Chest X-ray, PA view. Patient: 46 years old, sex M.
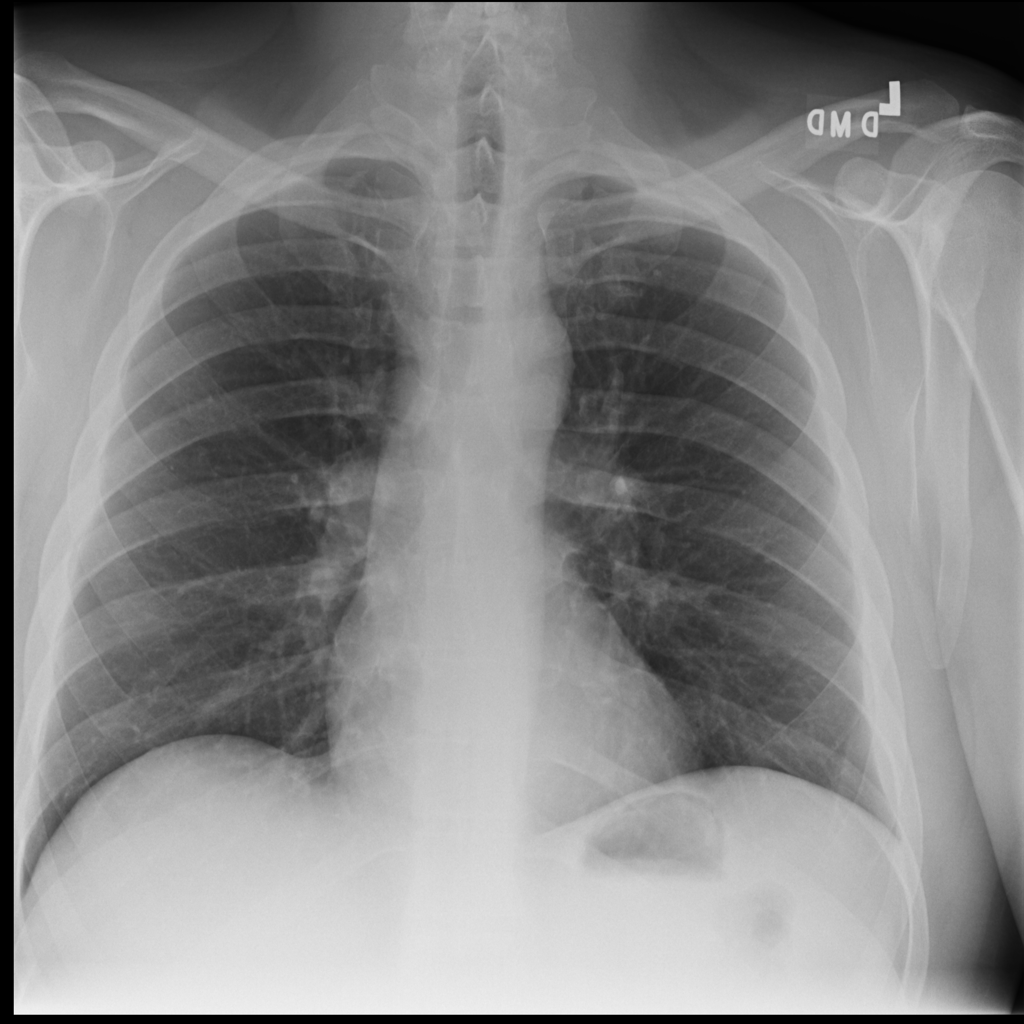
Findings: No Finding